Field crop: tomato
Growth stage: 2
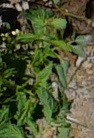
Species: tomato